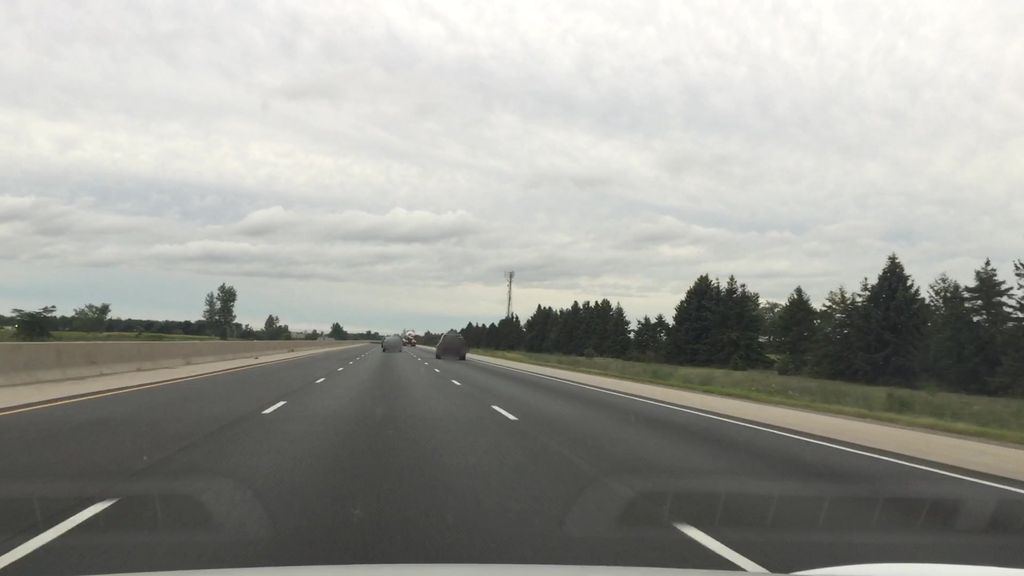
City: kitchener-waterloo